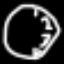
Label: clock